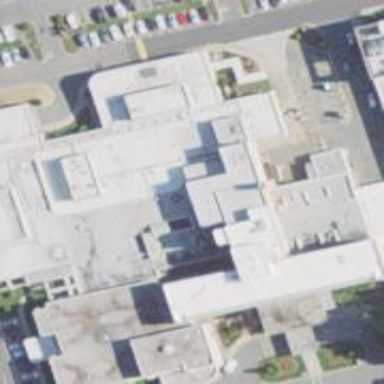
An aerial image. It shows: Hospital building.